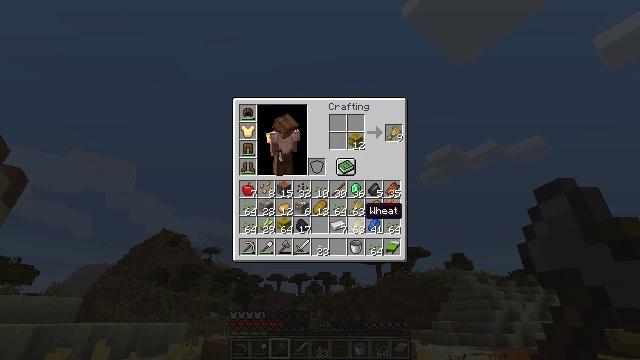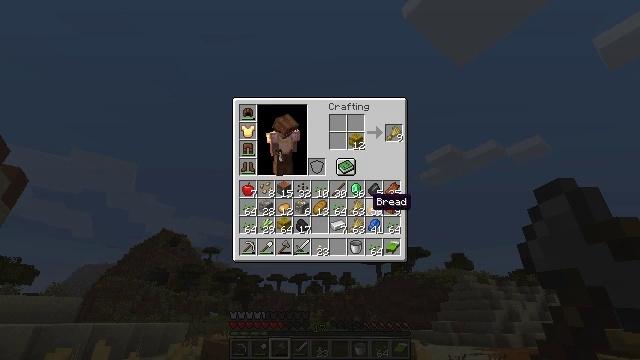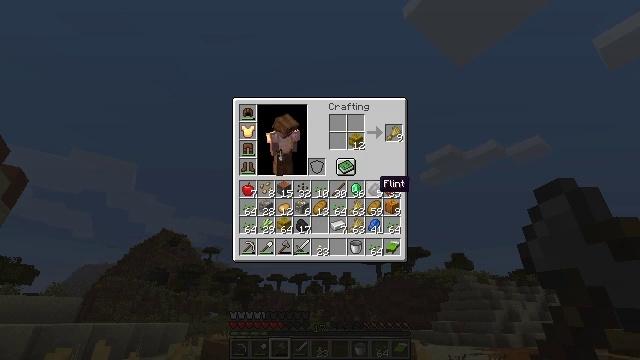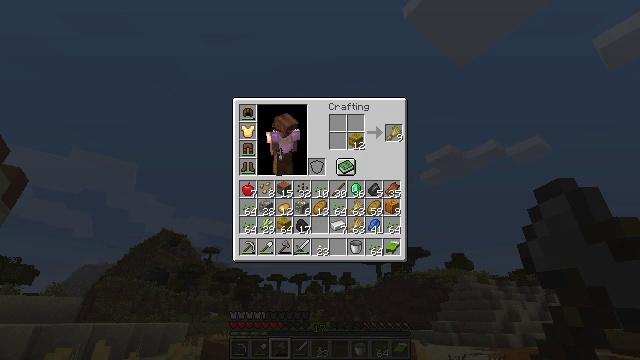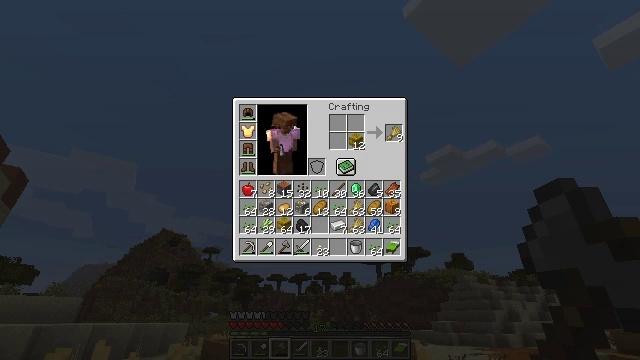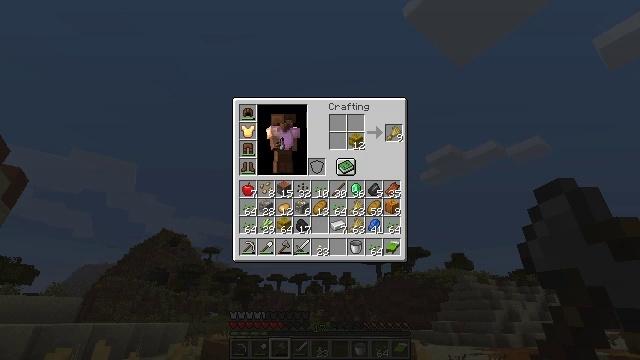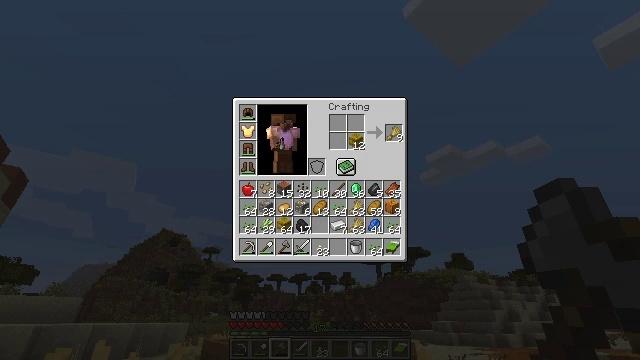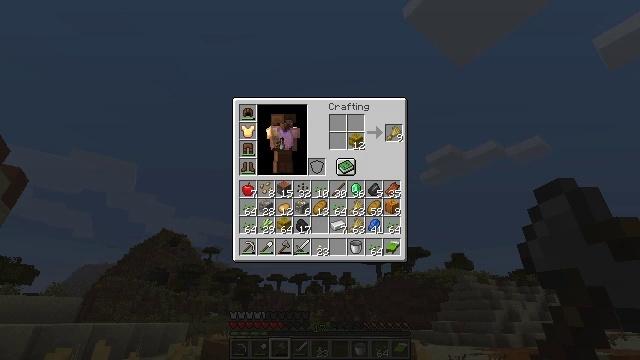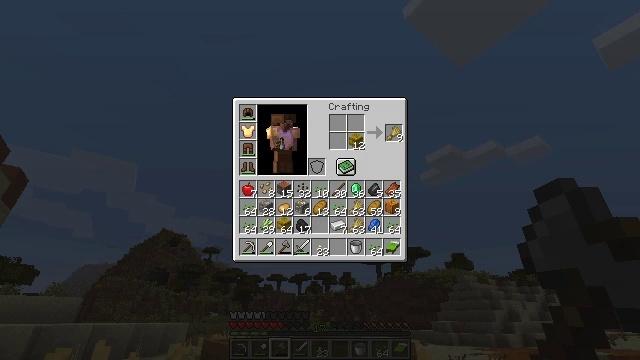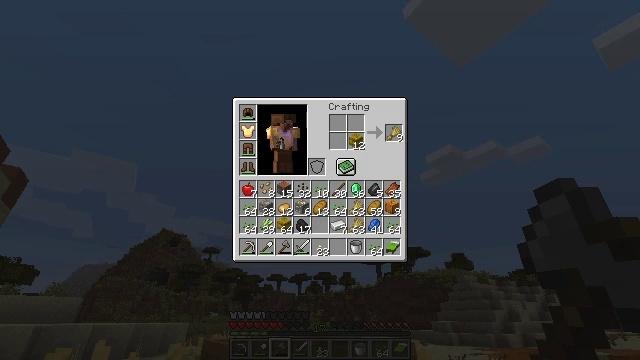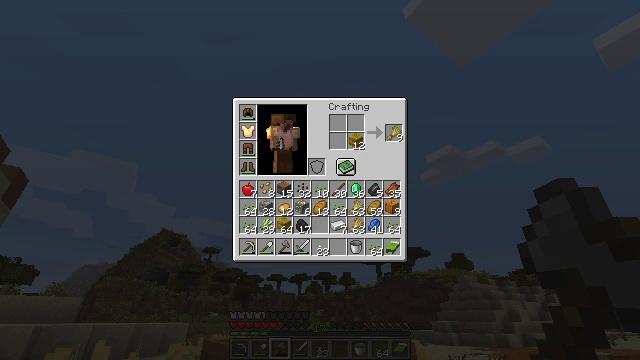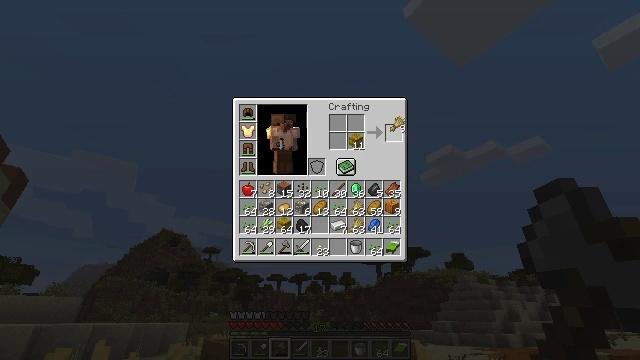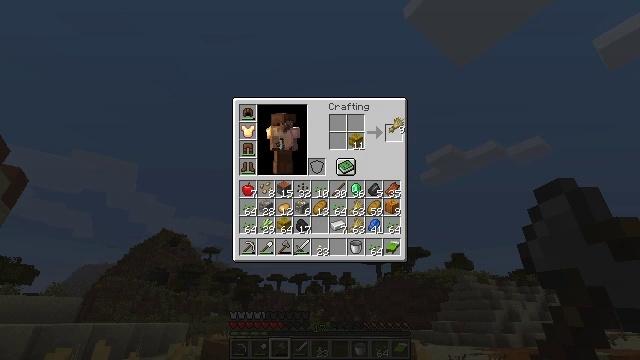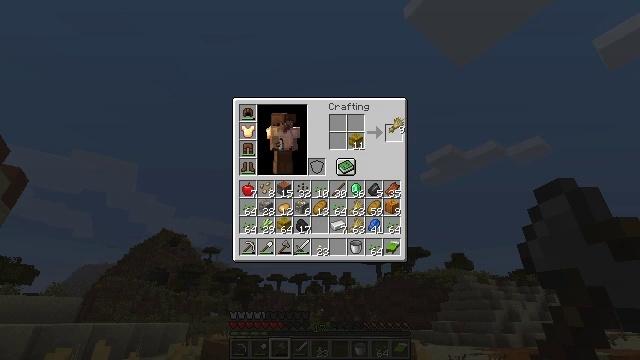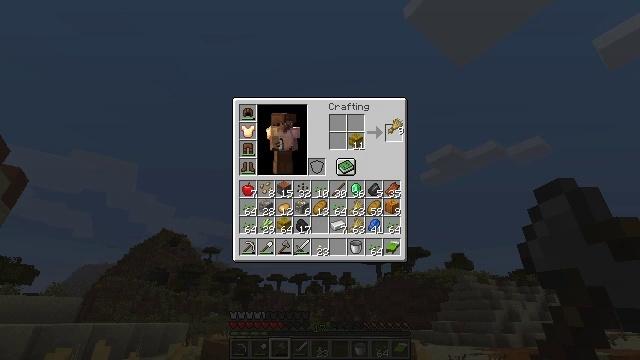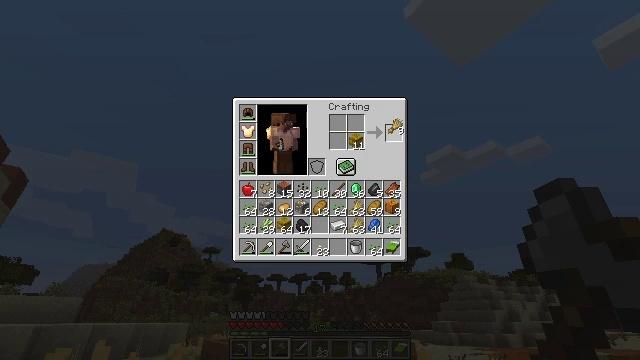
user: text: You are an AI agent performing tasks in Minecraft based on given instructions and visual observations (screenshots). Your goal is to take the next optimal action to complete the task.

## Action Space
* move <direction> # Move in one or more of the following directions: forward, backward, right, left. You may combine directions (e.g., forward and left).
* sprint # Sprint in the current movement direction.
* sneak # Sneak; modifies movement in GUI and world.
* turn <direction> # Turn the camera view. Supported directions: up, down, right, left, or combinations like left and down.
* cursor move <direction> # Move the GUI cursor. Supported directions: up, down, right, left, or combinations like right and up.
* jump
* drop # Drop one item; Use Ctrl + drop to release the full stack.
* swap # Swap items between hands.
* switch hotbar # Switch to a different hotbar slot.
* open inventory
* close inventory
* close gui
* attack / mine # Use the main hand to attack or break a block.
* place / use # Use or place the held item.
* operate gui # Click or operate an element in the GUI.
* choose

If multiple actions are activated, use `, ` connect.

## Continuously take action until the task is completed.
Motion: motion action
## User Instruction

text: Assemble materials to craft wheat.
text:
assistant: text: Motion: cursor move right and up
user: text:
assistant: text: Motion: cursor move right and up
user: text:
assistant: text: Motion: cursor move right and up
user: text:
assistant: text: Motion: cursor move right and up
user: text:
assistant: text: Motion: no_op
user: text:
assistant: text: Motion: no_op
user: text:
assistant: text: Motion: no_op
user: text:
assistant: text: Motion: no_op
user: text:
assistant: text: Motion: no_op
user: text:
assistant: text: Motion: no_op
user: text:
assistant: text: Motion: operate gui
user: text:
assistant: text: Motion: operate gui
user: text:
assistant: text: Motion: operate gui
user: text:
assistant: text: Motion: no_op
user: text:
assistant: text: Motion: operate gui
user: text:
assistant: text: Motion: operate gui
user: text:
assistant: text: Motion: operate gui
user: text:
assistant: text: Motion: no_op
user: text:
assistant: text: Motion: operate gui
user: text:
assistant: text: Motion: operate gui
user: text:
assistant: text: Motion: operate gui
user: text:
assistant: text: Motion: no_op
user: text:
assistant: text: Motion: operate gui
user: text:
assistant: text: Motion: operate gui
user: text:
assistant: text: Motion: operate gui
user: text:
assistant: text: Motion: no_op
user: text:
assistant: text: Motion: operate gui
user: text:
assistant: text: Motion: operate gui
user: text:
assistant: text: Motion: operate gui
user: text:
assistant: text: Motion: no_op